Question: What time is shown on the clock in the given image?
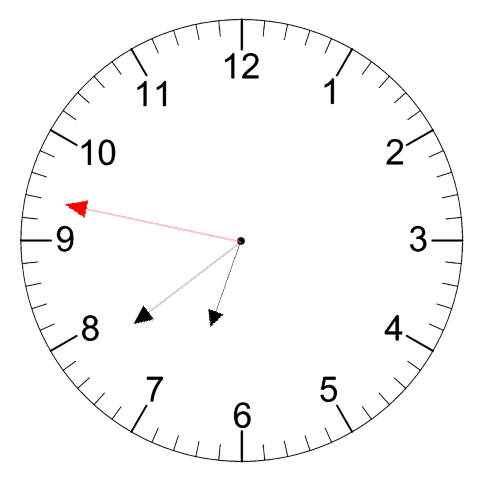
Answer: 06:38:47